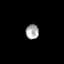
Tissue: lung
Cell type: Myeloid cells
Senescence score: 0.234
Nuclear area (px): 187
Mean DAPI intensity: 169.07